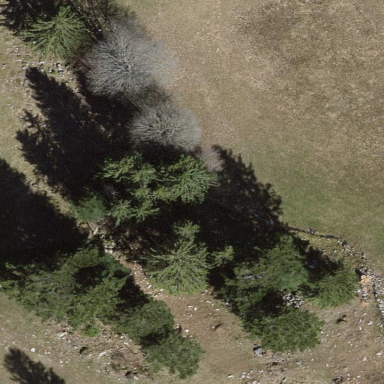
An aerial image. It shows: Forest with needle-leaved trees.